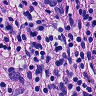
Metastatic tissue present: yes